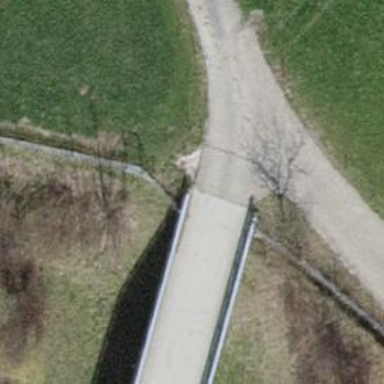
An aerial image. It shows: Paved track on bridge with grade 1 track type.